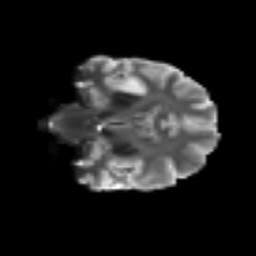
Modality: T2w
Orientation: coronal
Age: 40
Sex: female
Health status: ill
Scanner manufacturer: siemens
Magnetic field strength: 3 T
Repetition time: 8.7 s
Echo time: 0.11 s